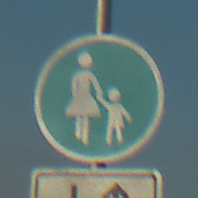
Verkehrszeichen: Gehweg
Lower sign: RichtungsangabeDurchPfeile8
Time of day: SunriseSunset
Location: Outdoor (RoadRail)
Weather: PartlyCloudy
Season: NotSpecified
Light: Natural